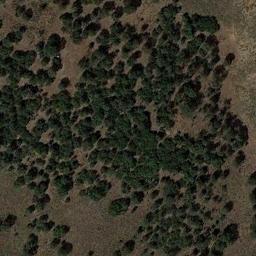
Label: chaparral